Question: Trying to import the Volley library for a project that I work on with a colleague, but I get this random error in the middle of one of the Volley files
Here is a screenshot of the situation

So when I hover over TrafficStats.setThreadStatsTag, I get this error:
'''
The method setThreadStatsTag(int) is undefined for the type TrafficStats
'''
When I hover over Build.VERSION_CODES.ICE_CREAM_SANDWICH I get this error:
'''
ICE_CREAM_SANDWICH cannot be resolved or is not a field
'''
What do I do?
I read some related posts about the ICS problem, they all referred to the manufest, But I dont think there is a problem there:
'''
<uses-sdk
android:targetSdkVersion="19"
android:minSdkVersion="14"/>
'''
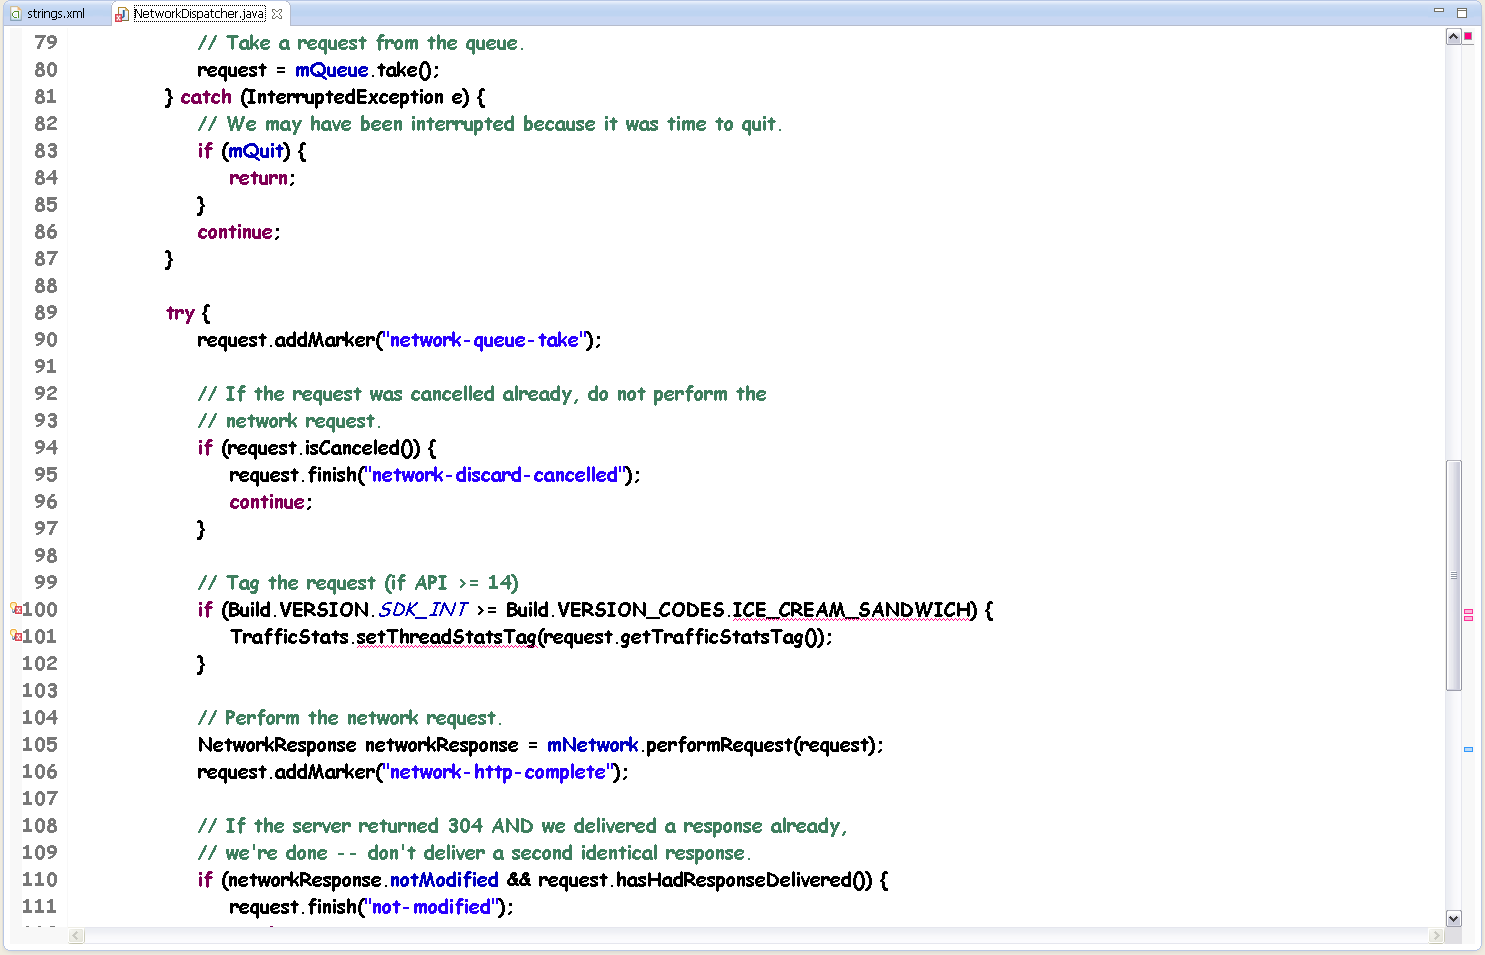
Answer: Set the following line in your 'project.properties' to 19
'''
target=android-19
'''
This way you are using the latest version of the SDK, probably you are building against API 12 or lower.